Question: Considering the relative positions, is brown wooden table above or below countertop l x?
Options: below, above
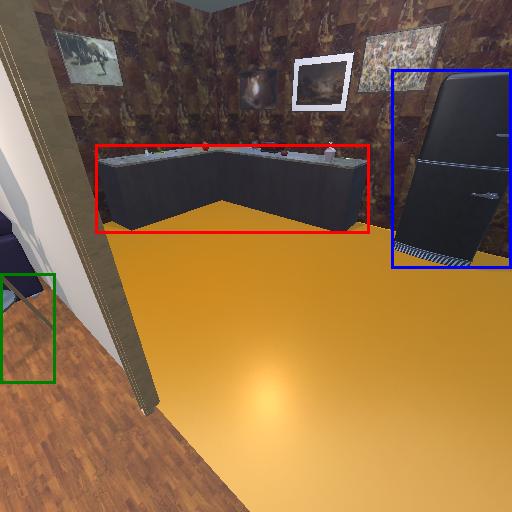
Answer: below